RGB frame:
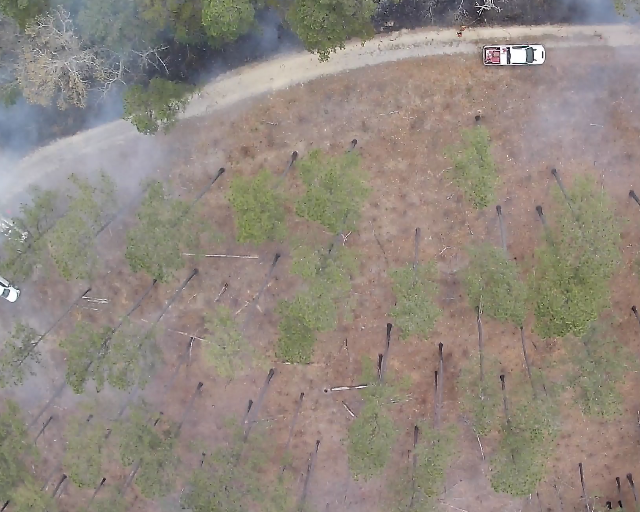
Thermal frame:
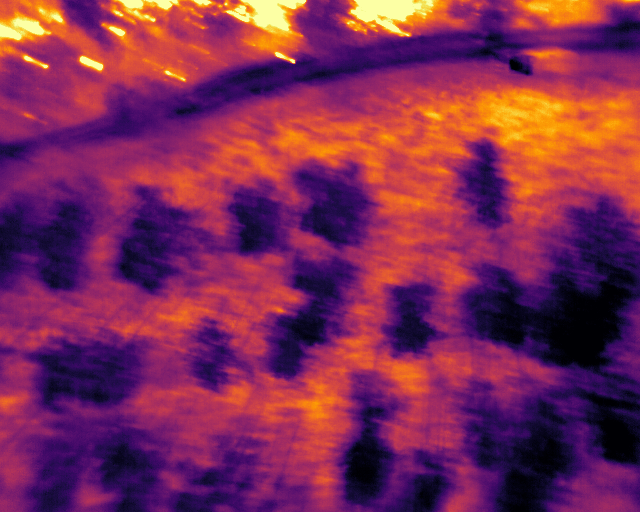
Captured: 2026-02-26 03:08:09
Pixels at or above 80 °C: 143 (fraction of frame: 0.0004364)